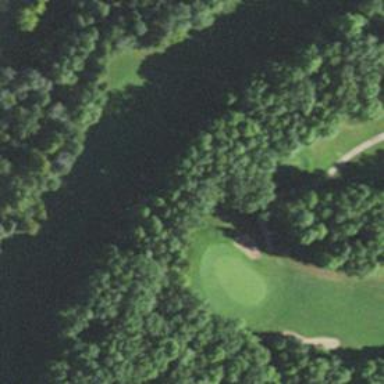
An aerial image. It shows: Grassy golf fairway.